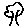
Label: tree